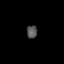
Tissue: skin
Cell type: Epithelial cells
Senescence score: 0.2627
Nuclear area (px): 136
Mean DAPI intensity: 82.125